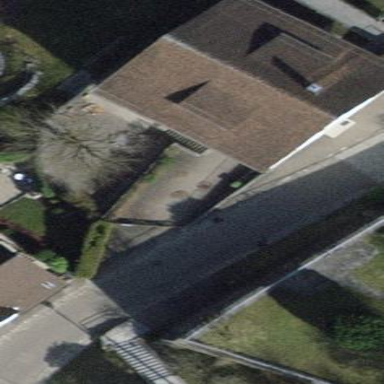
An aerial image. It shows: Kindergarten building.